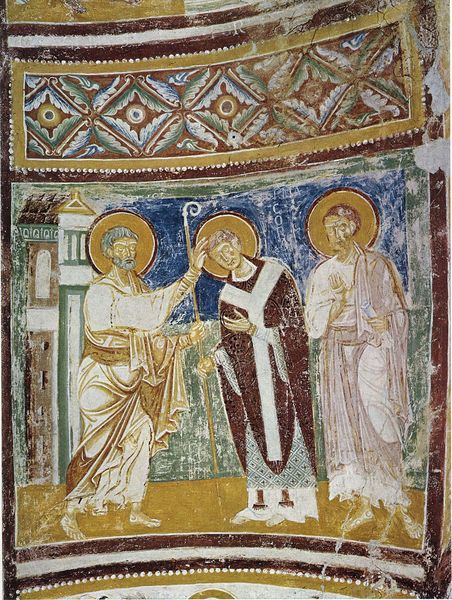
Titel: Dom von Aquileia
Standort: Aquileia (EU - I)
Schlagwörter: blau, hand, mann, geste, männer, haus, rot, beige, malerei, muster, ornament, bart, kirche, gewand, gold, turm, italien, stab, ornamente, wandmalerei, antike, heiligenschein, nimbus, christus, jesus, mittelalter, apsis, segen, segnen, segnung, chor, heiliger, heilige, fresko, hirtenstab, jünger, pisa, freske, giotto, heilgenschen, hirtenstag